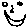
Label: smiley face